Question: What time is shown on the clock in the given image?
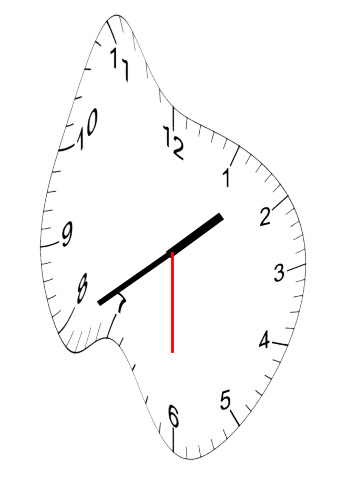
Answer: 01:39:30